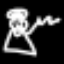
Label: angel